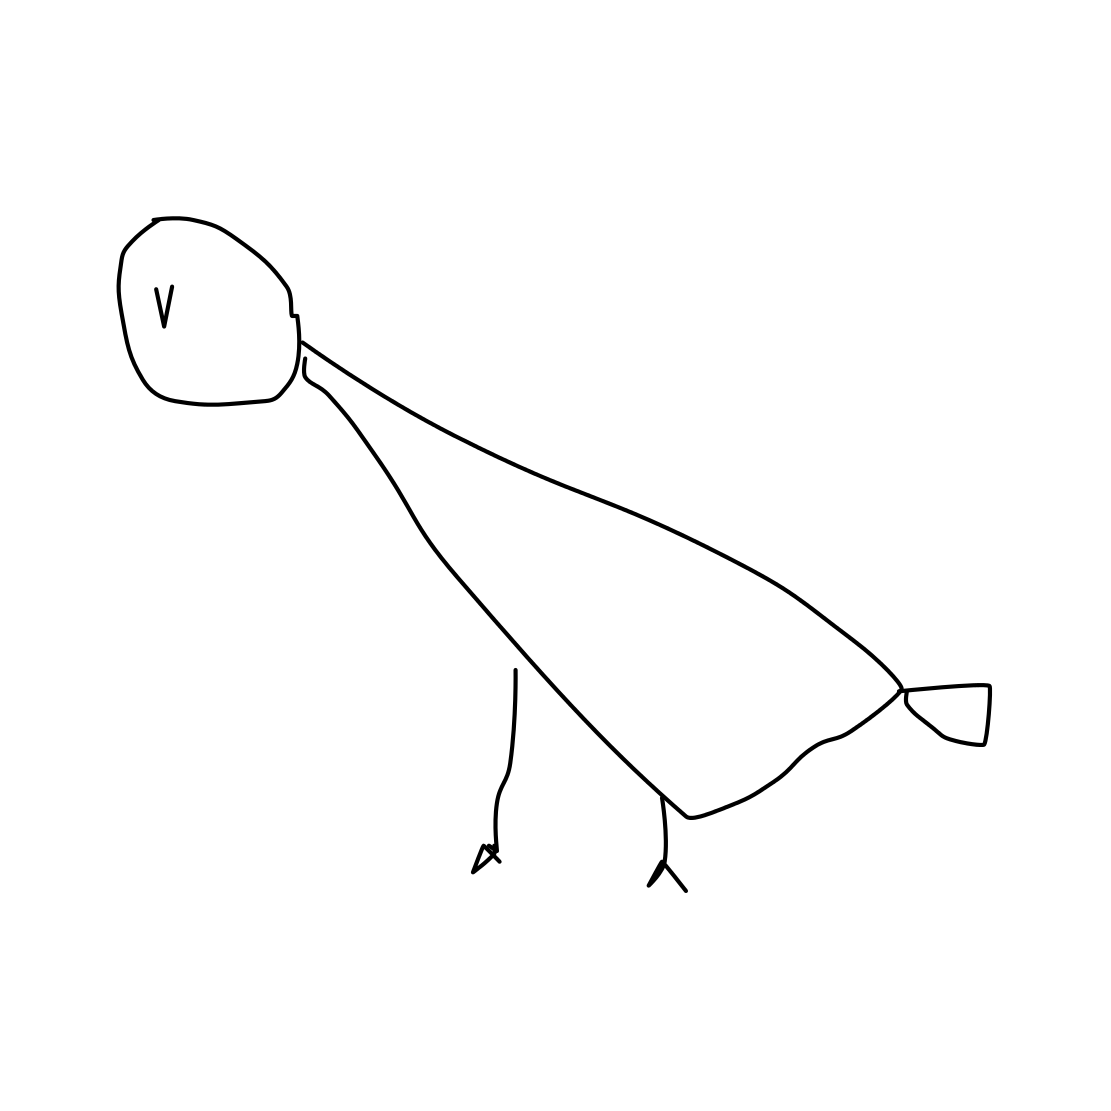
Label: standing bird